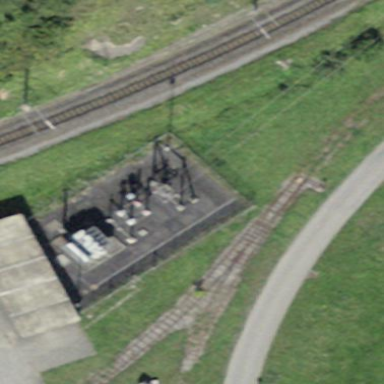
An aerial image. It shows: Power substation specializing in traction. It is enclosed by fence.